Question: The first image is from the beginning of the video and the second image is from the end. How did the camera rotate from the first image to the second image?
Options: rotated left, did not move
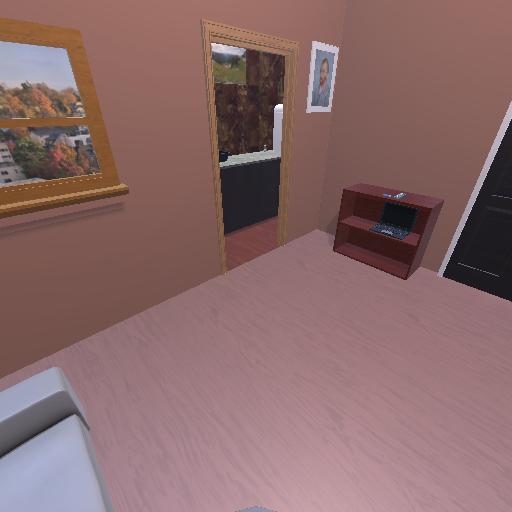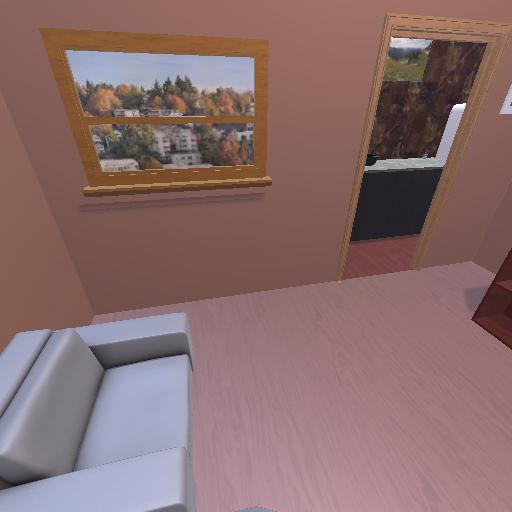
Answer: rotated left